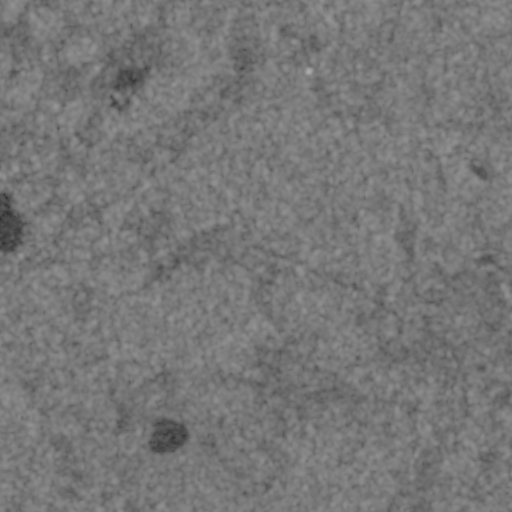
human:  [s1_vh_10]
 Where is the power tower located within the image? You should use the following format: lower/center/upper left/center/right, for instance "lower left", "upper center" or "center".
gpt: The power tower is located in the upper right of the image.
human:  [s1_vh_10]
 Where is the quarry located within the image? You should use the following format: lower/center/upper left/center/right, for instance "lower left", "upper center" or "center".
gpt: The quarry is located in the center left of the image.
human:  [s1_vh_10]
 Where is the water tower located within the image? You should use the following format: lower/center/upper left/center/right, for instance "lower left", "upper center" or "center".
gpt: The water tower is located in the lower right of the image.
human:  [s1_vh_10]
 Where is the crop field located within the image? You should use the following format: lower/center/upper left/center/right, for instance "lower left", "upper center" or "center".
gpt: There is no crop field in the image.

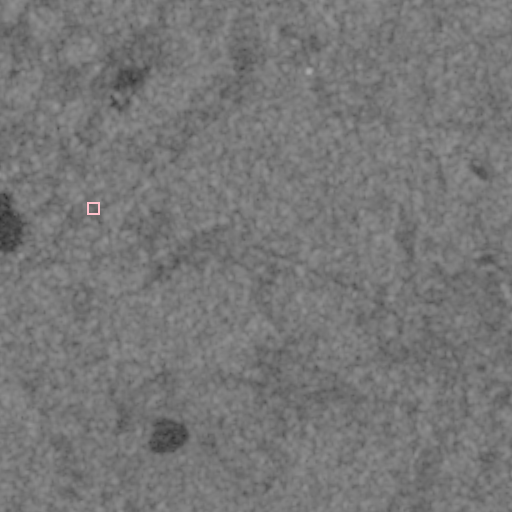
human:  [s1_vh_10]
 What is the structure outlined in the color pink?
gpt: The structure outlined in pink is a quarry.
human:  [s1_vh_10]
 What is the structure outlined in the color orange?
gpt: There is no orange outline.